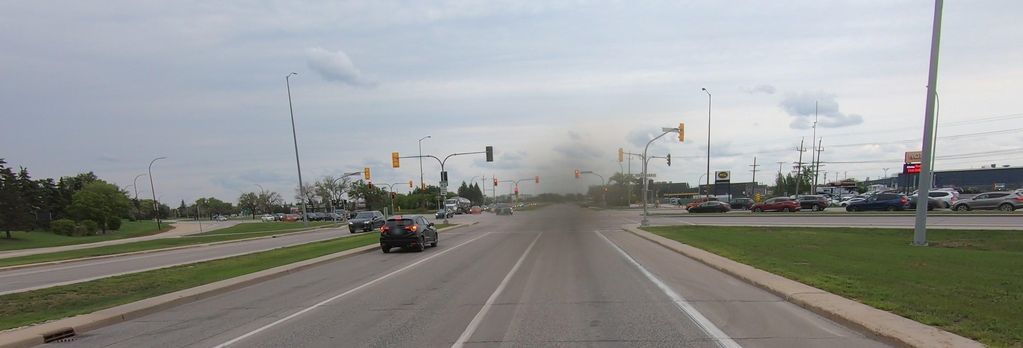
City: winnipeg